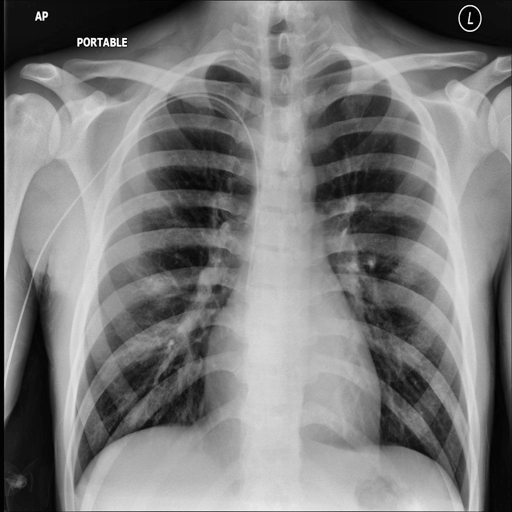
Finding: NORMAL